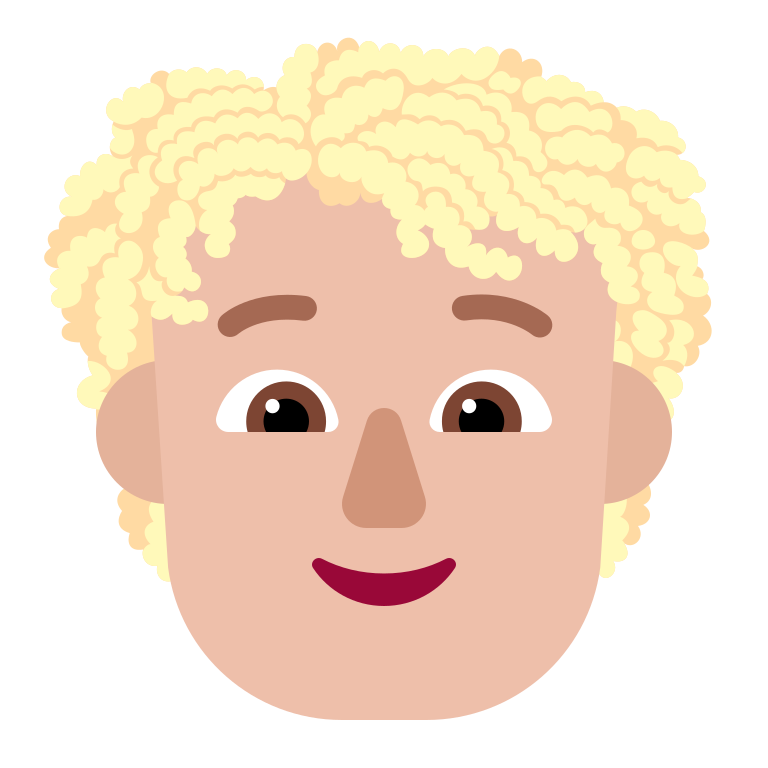
person curly hair flat  light